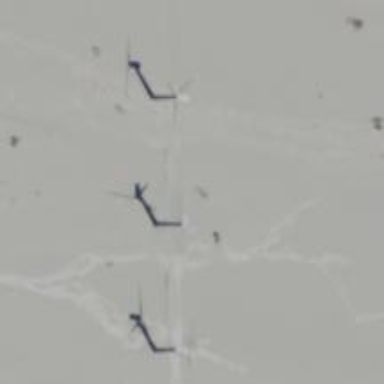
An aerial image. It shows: Horizontal axis wind turbine generating power from wind energy.